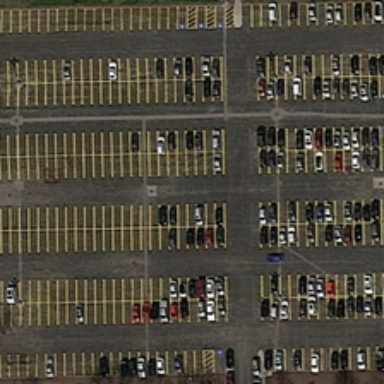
A dark gray parking with six rows parking space in it .